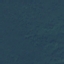
Land use / land cover class: Forest